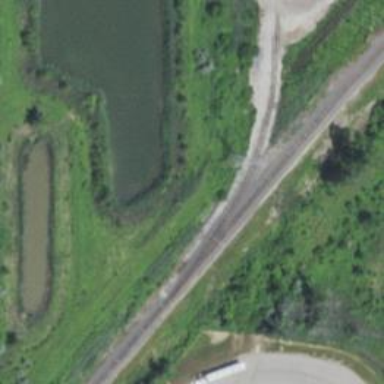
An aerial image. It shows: Railway spur service.